Field crop: maize
Growth stage: 2
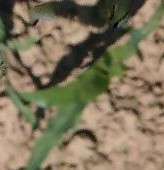
Species: maize